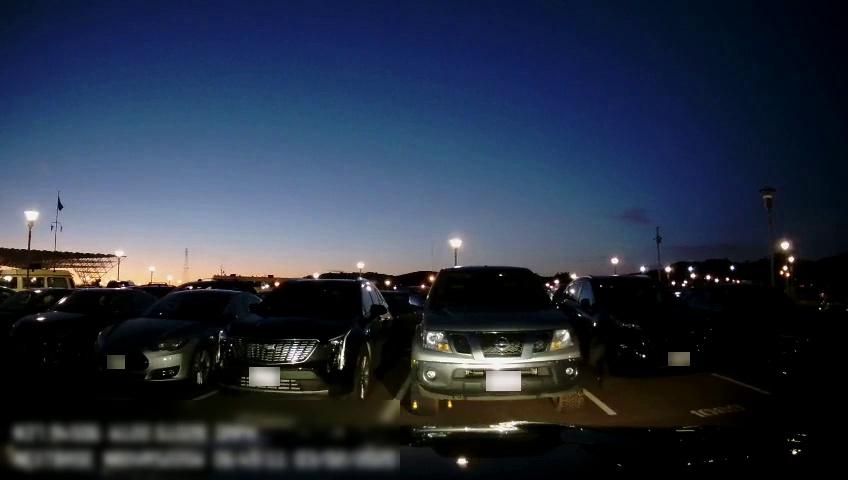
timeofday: Night
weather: Other
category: Drivable Space
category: Vehicles | SUV
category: Vehicles | Car
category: Vehicles | SUV
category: Vehicles | Truck
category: Vehicles | SUV
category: Vehicles | Car
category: Vehicles | Car
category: Vehicles | Car
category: Vehicles | Car
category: Vehicles | Other LV
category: Vehicles | SUV